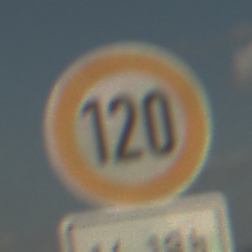
Verkehrszeichen: Geschwindigkeit120
Zusatzzeichen unten: ZeitangabenOhneBeschraenkungAufWochentage1
Umgebung: Outdoor, Beach
Tageszeit: Midday
Wetter: PartlyCloudy
Licht: Natural
Jahreszeit: NotSpecified
Kontrast: HighContrast